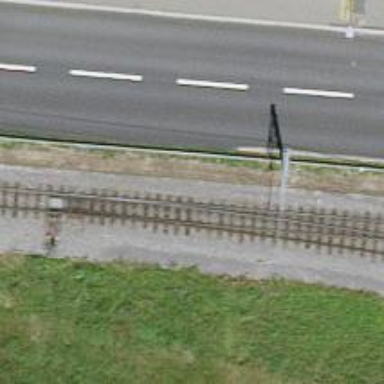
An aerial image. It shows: Tram railway with 1 track and contact lines for electrification.